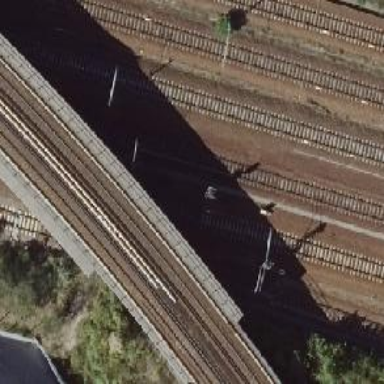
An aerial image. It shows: Railway signal.